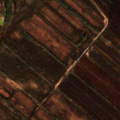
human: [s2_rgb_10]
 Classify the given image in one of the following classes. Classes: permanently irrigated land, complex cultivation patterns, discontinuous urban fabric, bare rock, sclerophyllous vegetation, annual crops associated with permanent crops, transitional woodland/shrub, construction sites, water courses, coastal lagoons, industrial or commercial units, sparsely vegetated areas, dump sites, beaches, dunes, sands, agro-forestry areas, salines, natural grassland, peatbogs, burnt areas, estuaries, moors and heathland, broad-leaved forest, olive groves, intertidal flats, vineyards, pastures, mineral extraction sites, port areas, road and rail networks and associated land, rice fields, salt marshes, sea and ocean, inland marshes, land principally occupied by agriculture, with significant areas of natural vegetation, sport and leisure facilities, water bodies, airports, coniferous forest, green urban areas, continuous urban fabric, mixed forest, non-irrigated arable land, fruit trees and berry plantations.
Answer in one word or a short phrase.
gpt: transitional woodland/shrub, peatbogs